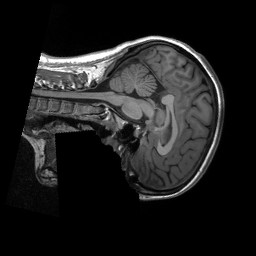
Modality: T1w
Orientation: sagittal
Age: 25
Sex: female
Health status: healthy
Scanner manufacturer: siemens
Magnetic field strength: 3 T
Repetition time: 2.3 s
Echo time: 0.00229 s